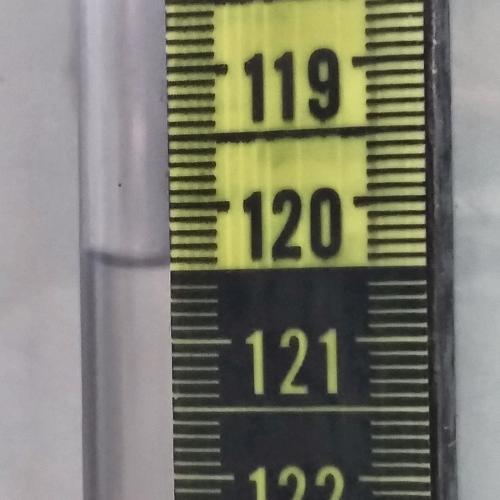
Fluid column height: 120.4 cm